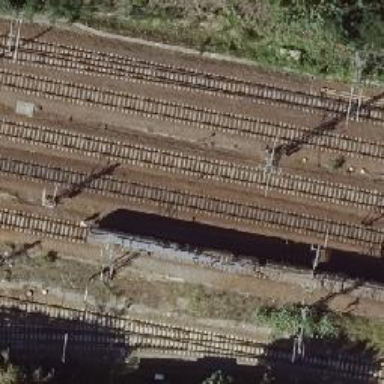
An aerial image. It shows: Railway track with contact line for electrification.